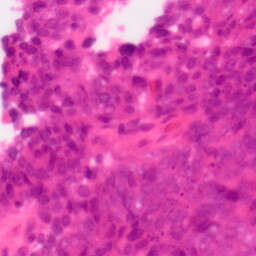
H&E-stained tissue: Colon